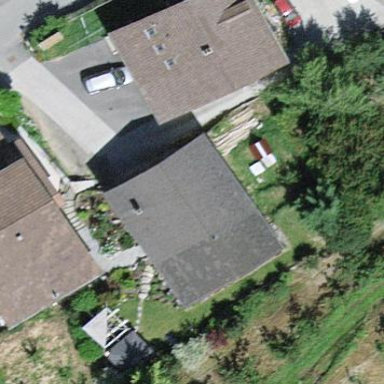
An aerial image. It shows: Detached building.